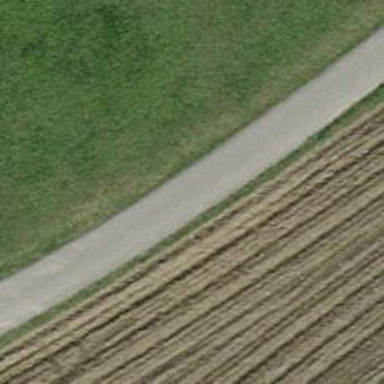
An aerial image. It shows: Paved track road with grade1 track type.